Question: I have a winform application. In this application I am using active reports for reporting purpose. So in active report viewer I have added some buttons like Print, Export and Email. I am attaching a snapshot where I am adding these buttons.

And here is some code for how I am adding these buttons on Load event.
Code
My problem is that how to show image with these buttons in active reports as shown in attached image.
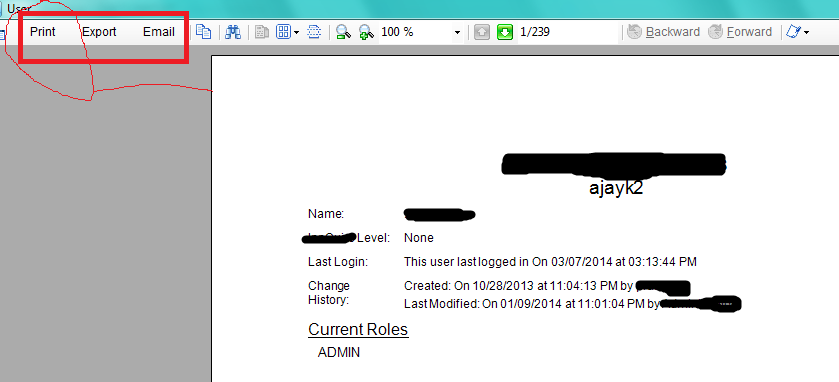
Answer: The code used by you is not displayed in the posted query, however, following is the code snippet that can be used to add a custom button in the Viewer Toolbar along with the desired image:
'''
Dim prnt_btn As New ToolStripButton
prnt_btn.Image = Image.FromFile("..\..\Print.jpg")
Viewer1.Toolbar.ToolStrip.Items.Insert(2, prnt_btn)
'''